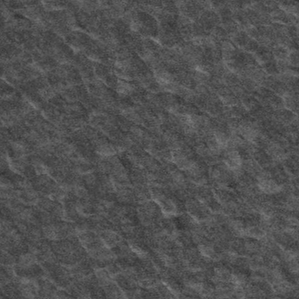
Label: frost